Question: I try to make icon chevron down and up for my accordion with bootstrap :
I have this :
<URL>
I try this js but it's doesn't work :
'''
<script type="text/javascript">
$('.accordion').on('show hide', function (n) {
$(n.target).siblings('.accordion-heading').find('.accordion-toggle i').toggleClass('icon-chevron-up icon-chevron-down');
});
</script>
'''
The chevron don't up when i click on the link.

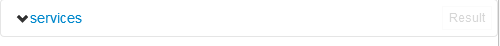
Answer: You don't have an '.accordion' element ?
'''
$('.accordion-group').on('show hide', function (n) {
$(n.target).siblings('.accordion-heading').find('.accordion-toggle i').toggleClass('icon-chevron-up icon-chevron-down');
});
'''
<URL>